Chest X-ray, PA view. Patient: 28 years old, sex F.
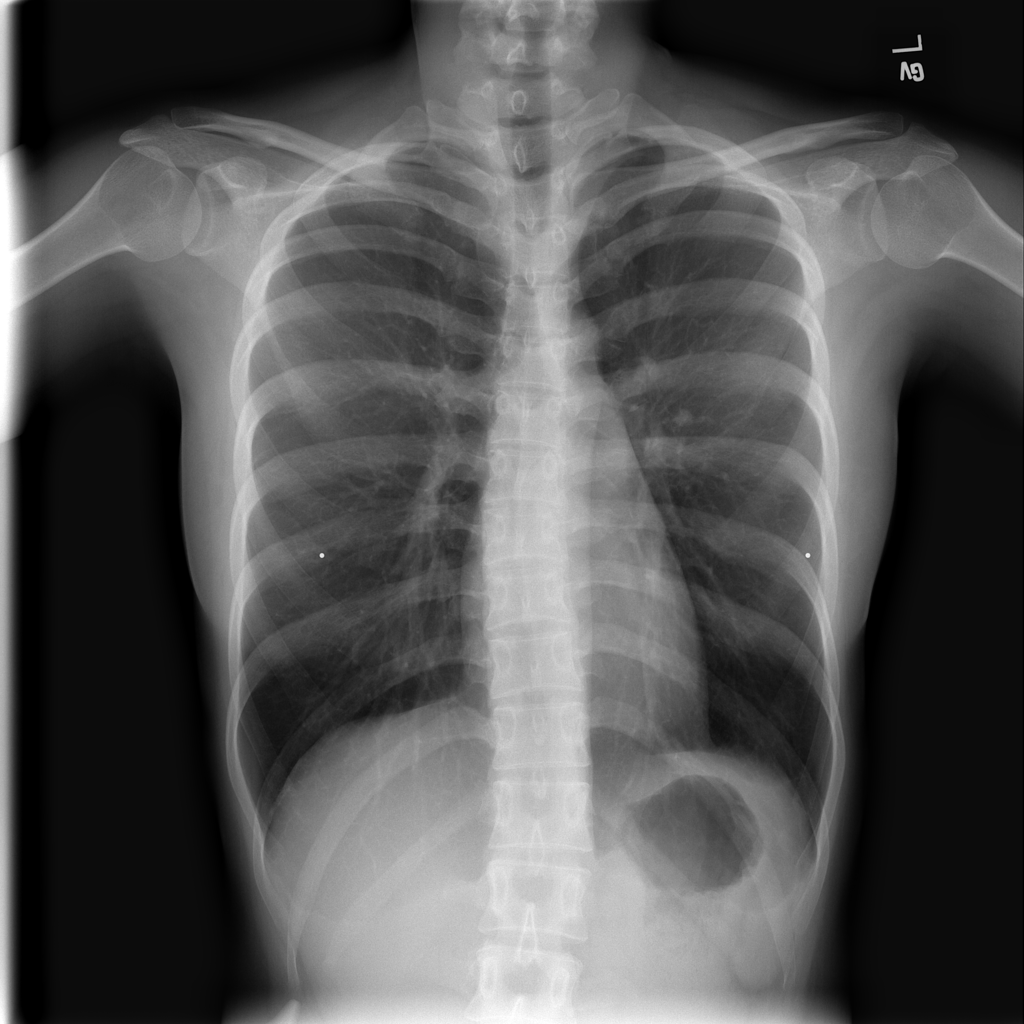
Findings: No Finding